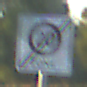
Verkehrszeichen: EndeZone20
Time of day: SunriseSunset
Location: Outdoor (RoadRail)
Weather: Clear
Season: NotSpecified
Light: Natural